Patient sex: M
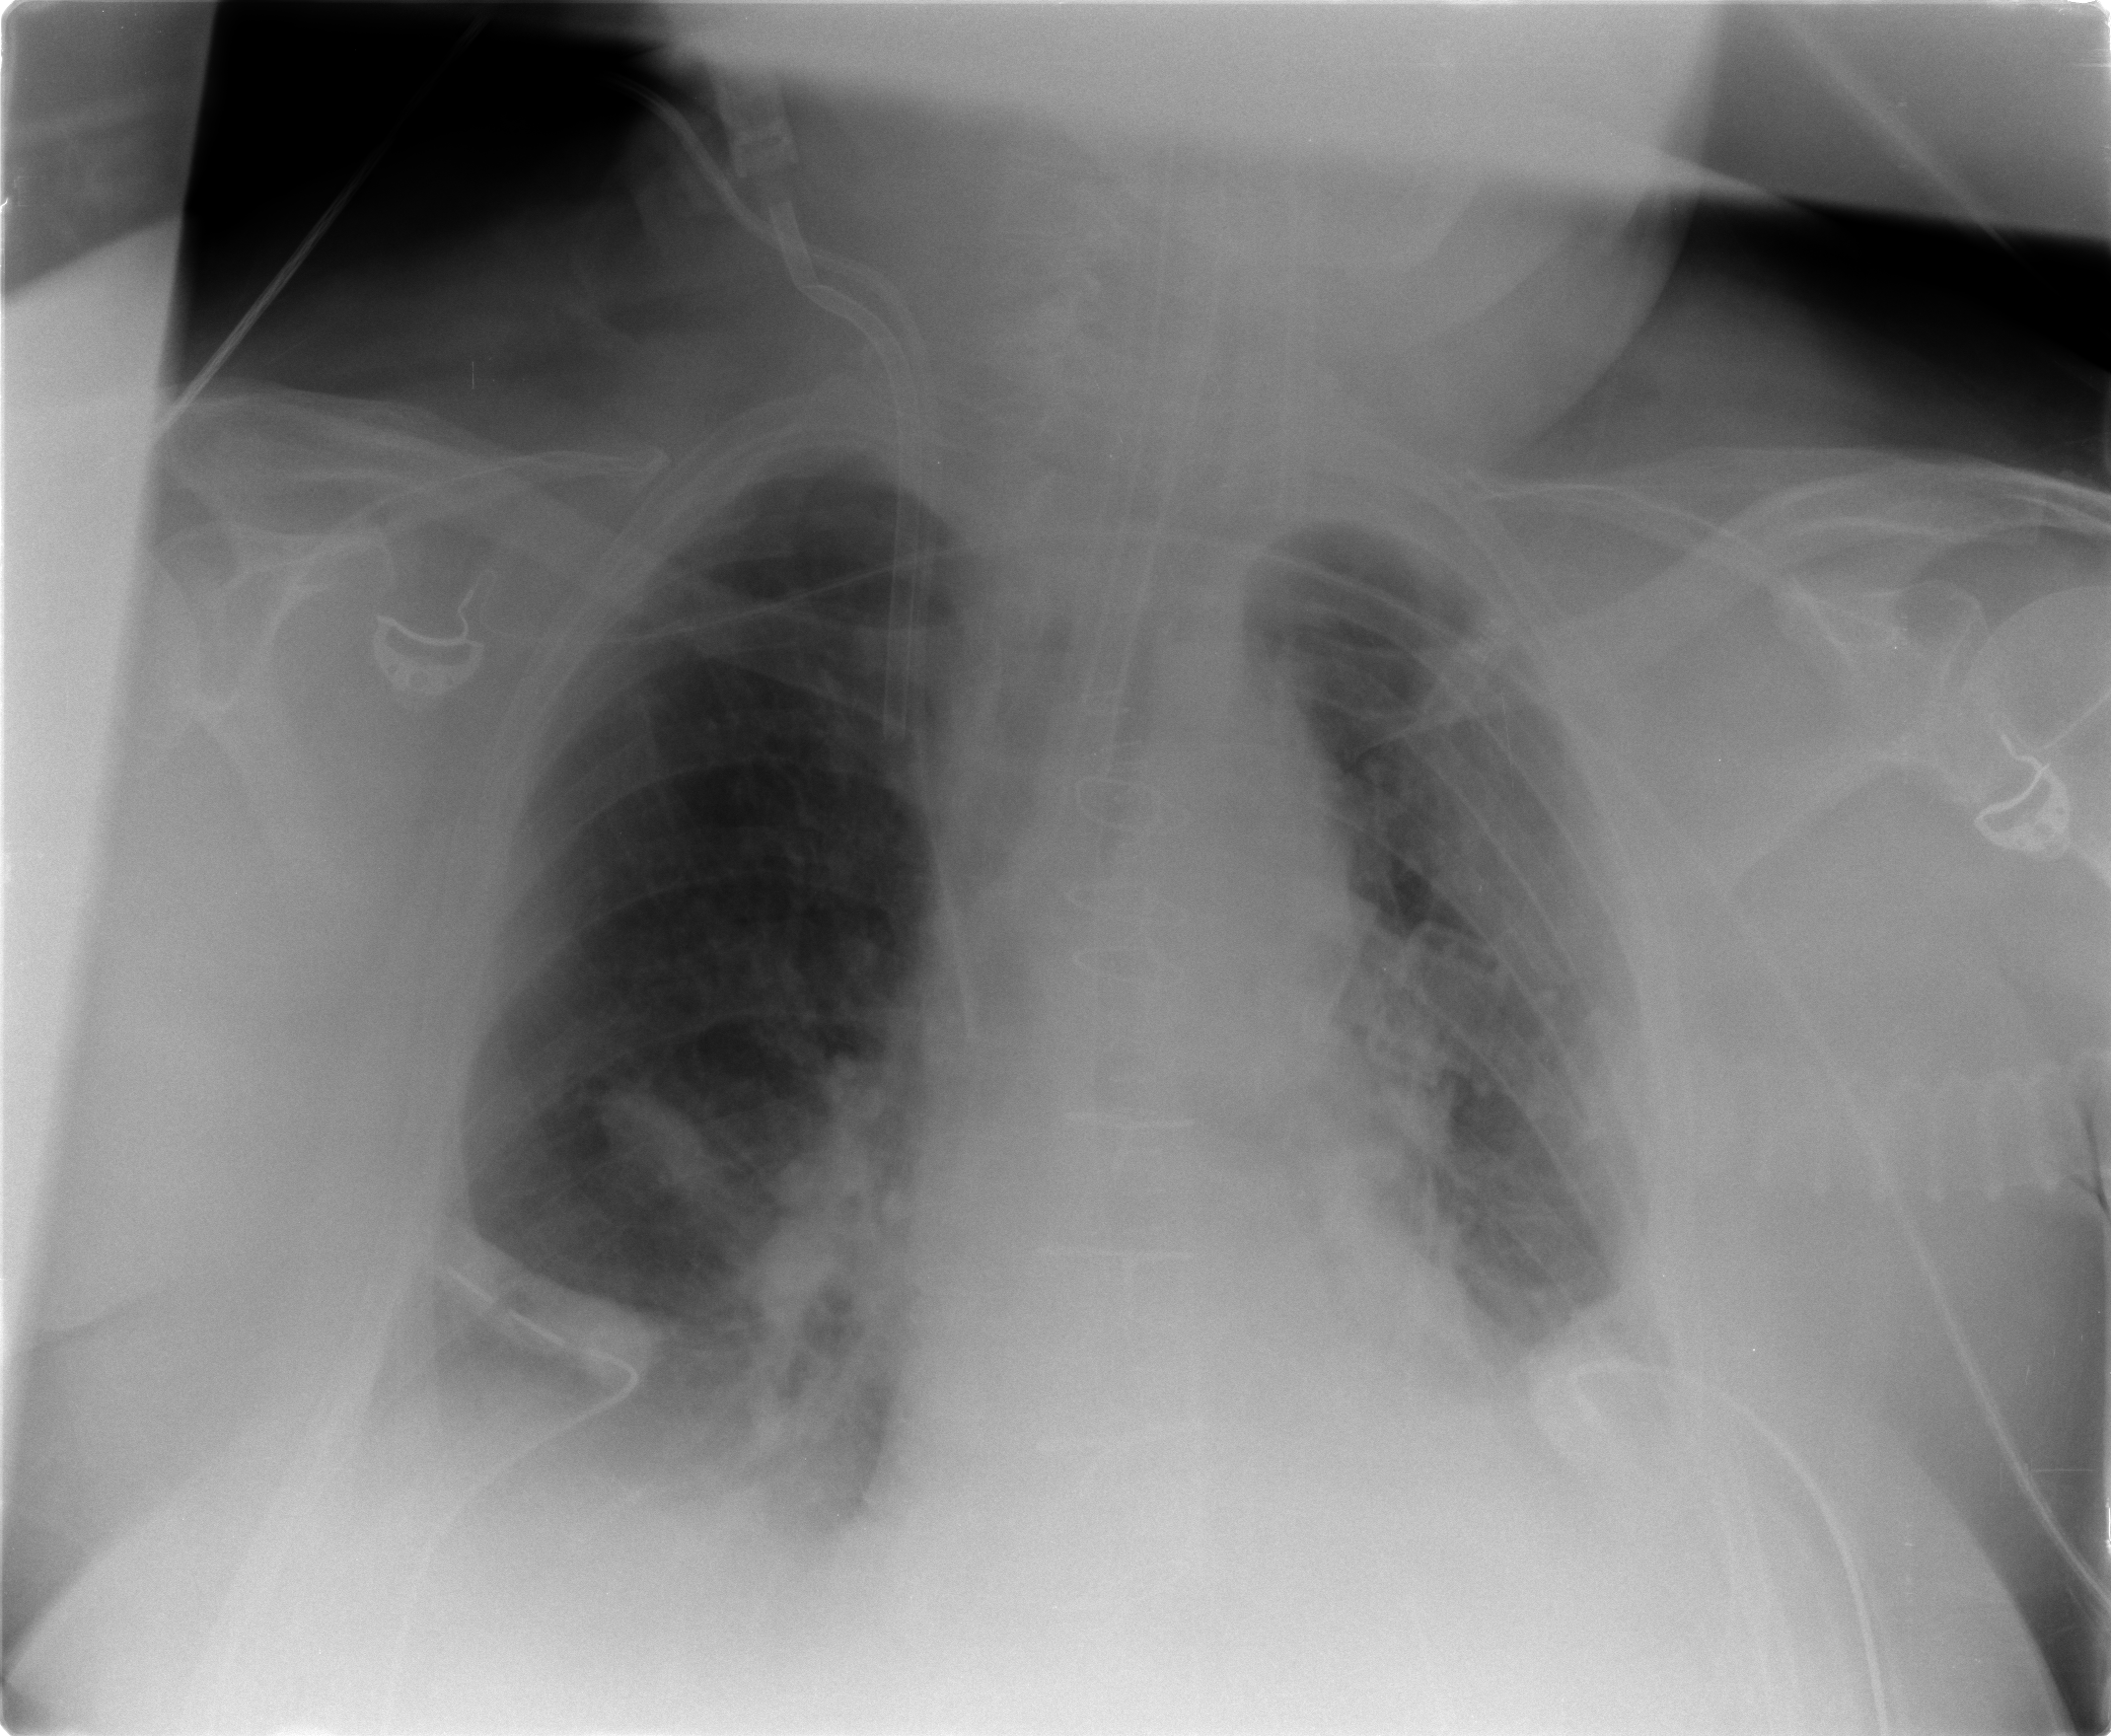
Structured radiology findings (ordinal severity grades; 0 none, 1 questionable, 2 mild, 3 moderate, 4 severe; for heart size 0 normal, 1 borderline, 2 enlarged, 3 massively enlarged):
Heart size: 1
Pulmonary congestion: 2
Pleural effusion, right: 2
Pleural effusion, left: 2
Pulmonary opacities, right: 2
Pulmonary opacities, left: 2
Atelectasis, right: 2
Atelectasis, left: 2